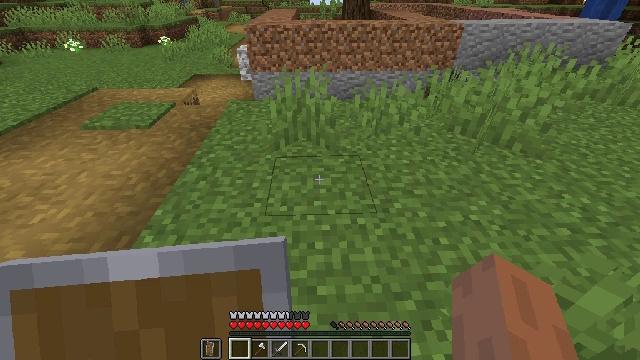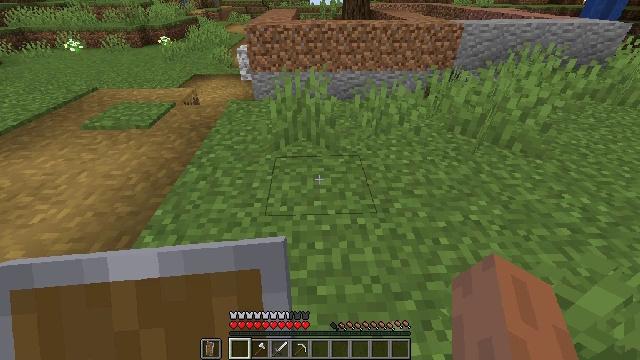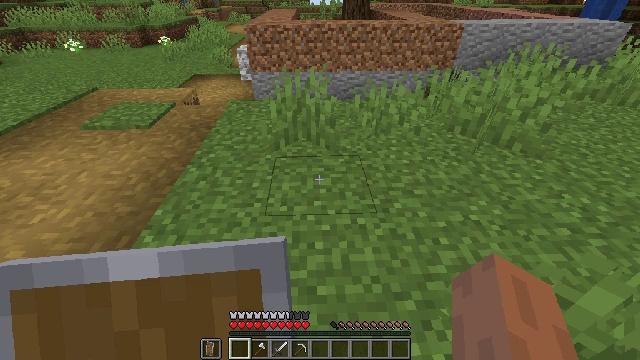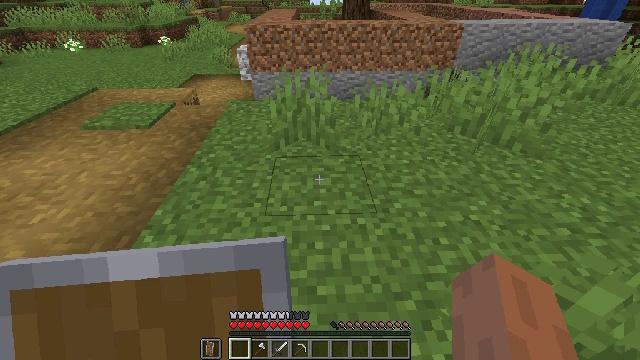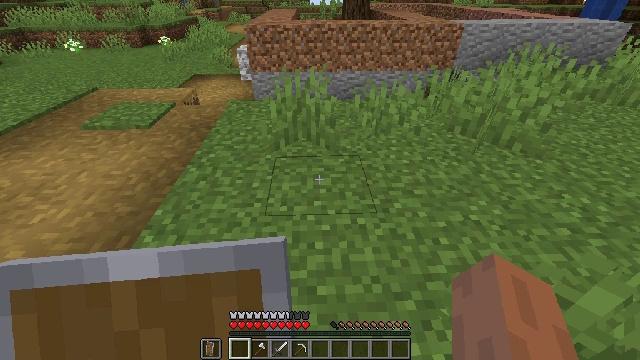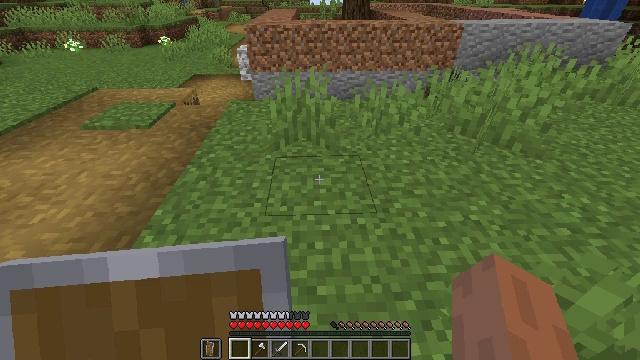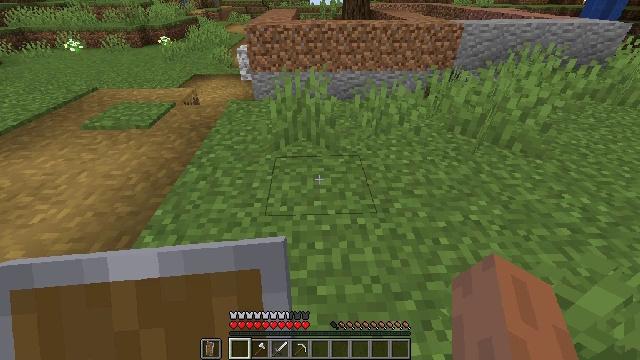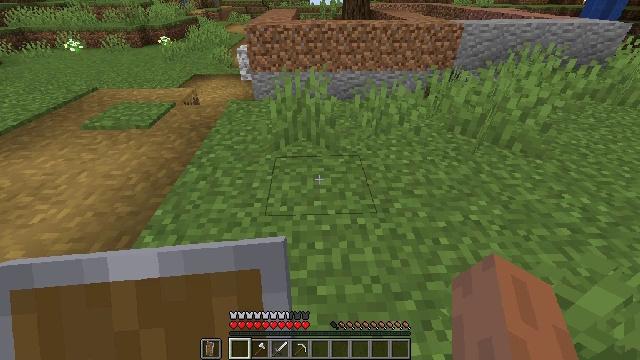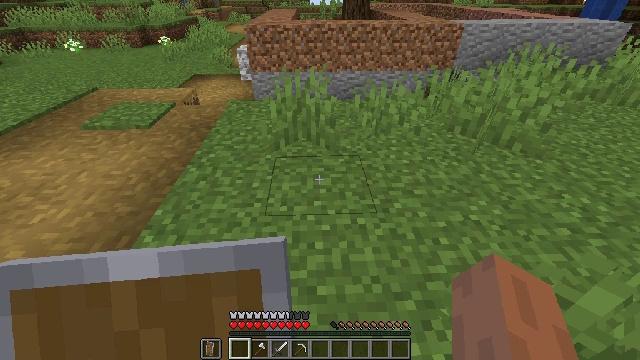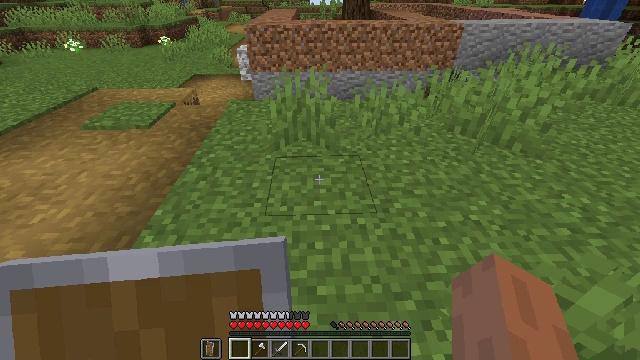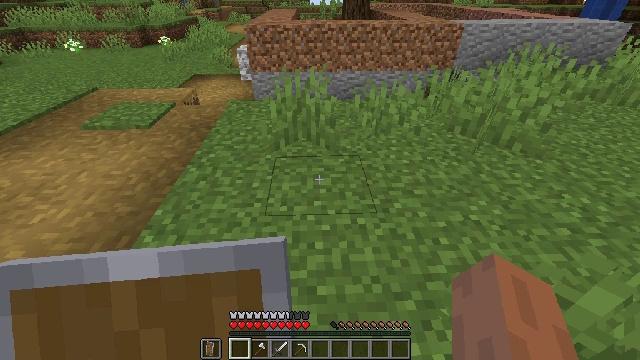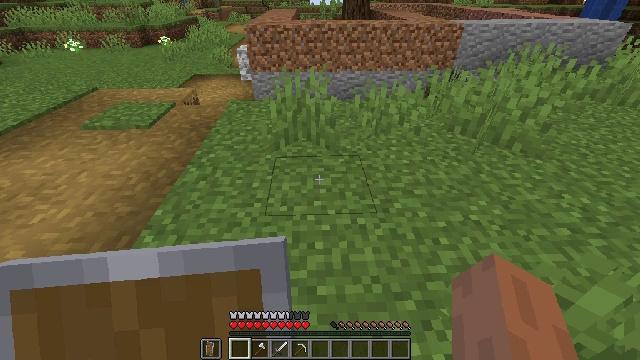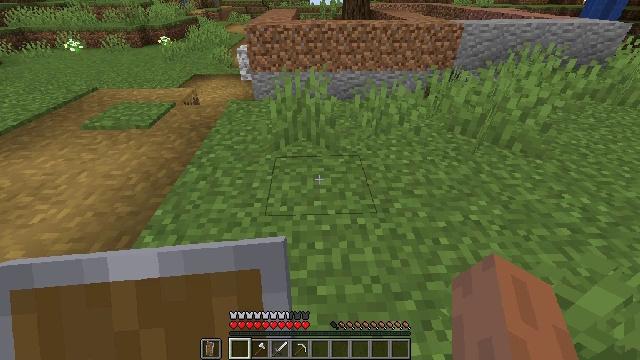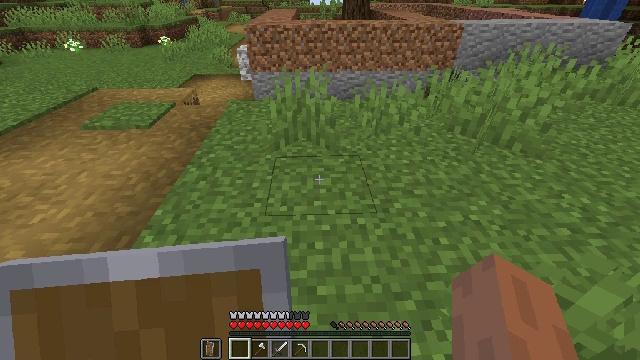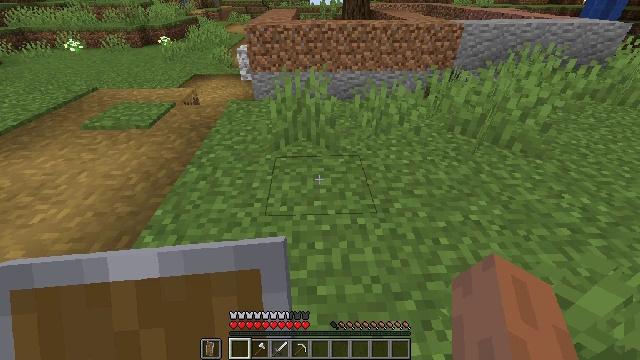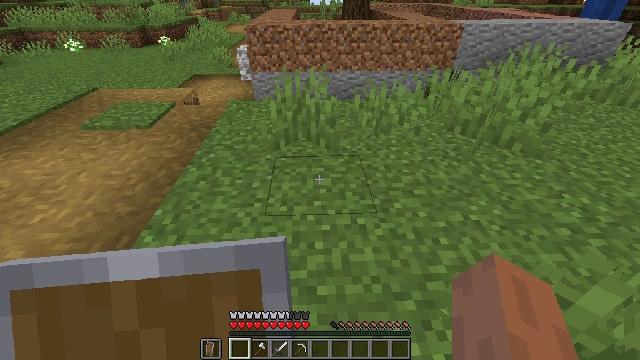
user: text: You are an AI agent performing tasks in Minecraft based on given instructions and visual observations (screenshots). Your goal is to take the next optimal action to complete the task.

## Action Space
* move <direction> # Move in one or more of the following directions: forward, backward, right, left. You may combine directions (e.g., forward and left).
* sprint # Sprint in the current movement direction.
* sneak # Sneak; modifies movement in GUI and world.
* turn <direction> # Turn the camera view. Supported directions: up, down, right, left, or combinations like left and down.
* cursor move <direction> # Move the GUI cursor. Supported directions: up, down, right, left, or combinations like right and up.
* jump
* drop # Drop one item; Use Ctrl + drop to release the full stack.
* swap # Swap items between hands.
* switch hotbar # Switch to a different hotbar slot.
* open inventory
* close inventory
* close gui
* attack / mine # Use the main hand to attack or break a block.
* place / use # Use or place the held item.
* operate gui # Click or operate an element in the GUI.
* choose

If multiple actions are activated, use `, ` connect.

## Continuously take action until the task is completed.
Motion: motion action
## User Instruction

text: craft item air
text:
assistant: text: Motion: no_op
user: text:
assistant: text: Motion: no_op
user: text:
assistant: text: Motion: no_op
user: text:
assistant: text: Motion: no_op
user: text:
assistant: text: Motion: no_op
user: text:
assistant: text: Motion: no_op
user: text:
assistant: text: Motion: no_op
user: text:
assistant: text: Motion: no_op
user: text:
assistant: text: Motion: no_op
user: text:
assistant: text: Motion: no_op
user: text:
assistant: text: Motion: no_op
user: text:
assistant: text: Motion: no_op
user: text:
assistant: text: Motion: no_op
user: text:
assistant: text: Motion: no_op
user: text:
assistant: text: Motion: no_op
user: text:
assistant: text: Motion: no_op
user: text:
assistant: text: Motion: no_op
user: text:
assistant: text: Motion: no_op
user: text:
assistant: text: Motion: no_op
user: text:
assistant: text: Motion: no_op
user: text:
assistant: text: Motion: no_op
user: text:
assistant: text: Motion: no_op
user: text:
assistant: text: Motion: no_op
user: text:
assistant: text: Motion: no_op
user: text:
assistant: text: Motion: no_op
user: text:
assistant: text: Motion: no_op
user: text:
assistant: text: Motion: no_op
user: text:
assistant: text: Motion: no_op
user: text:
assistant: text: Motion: no_op
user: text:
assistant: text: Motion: no_op